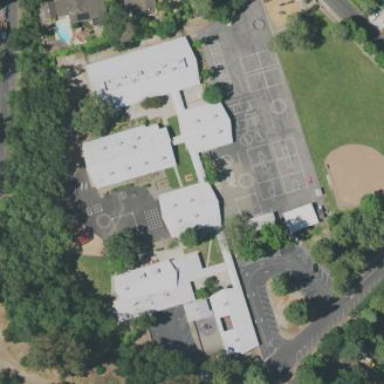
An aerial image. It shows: School.